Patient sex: M
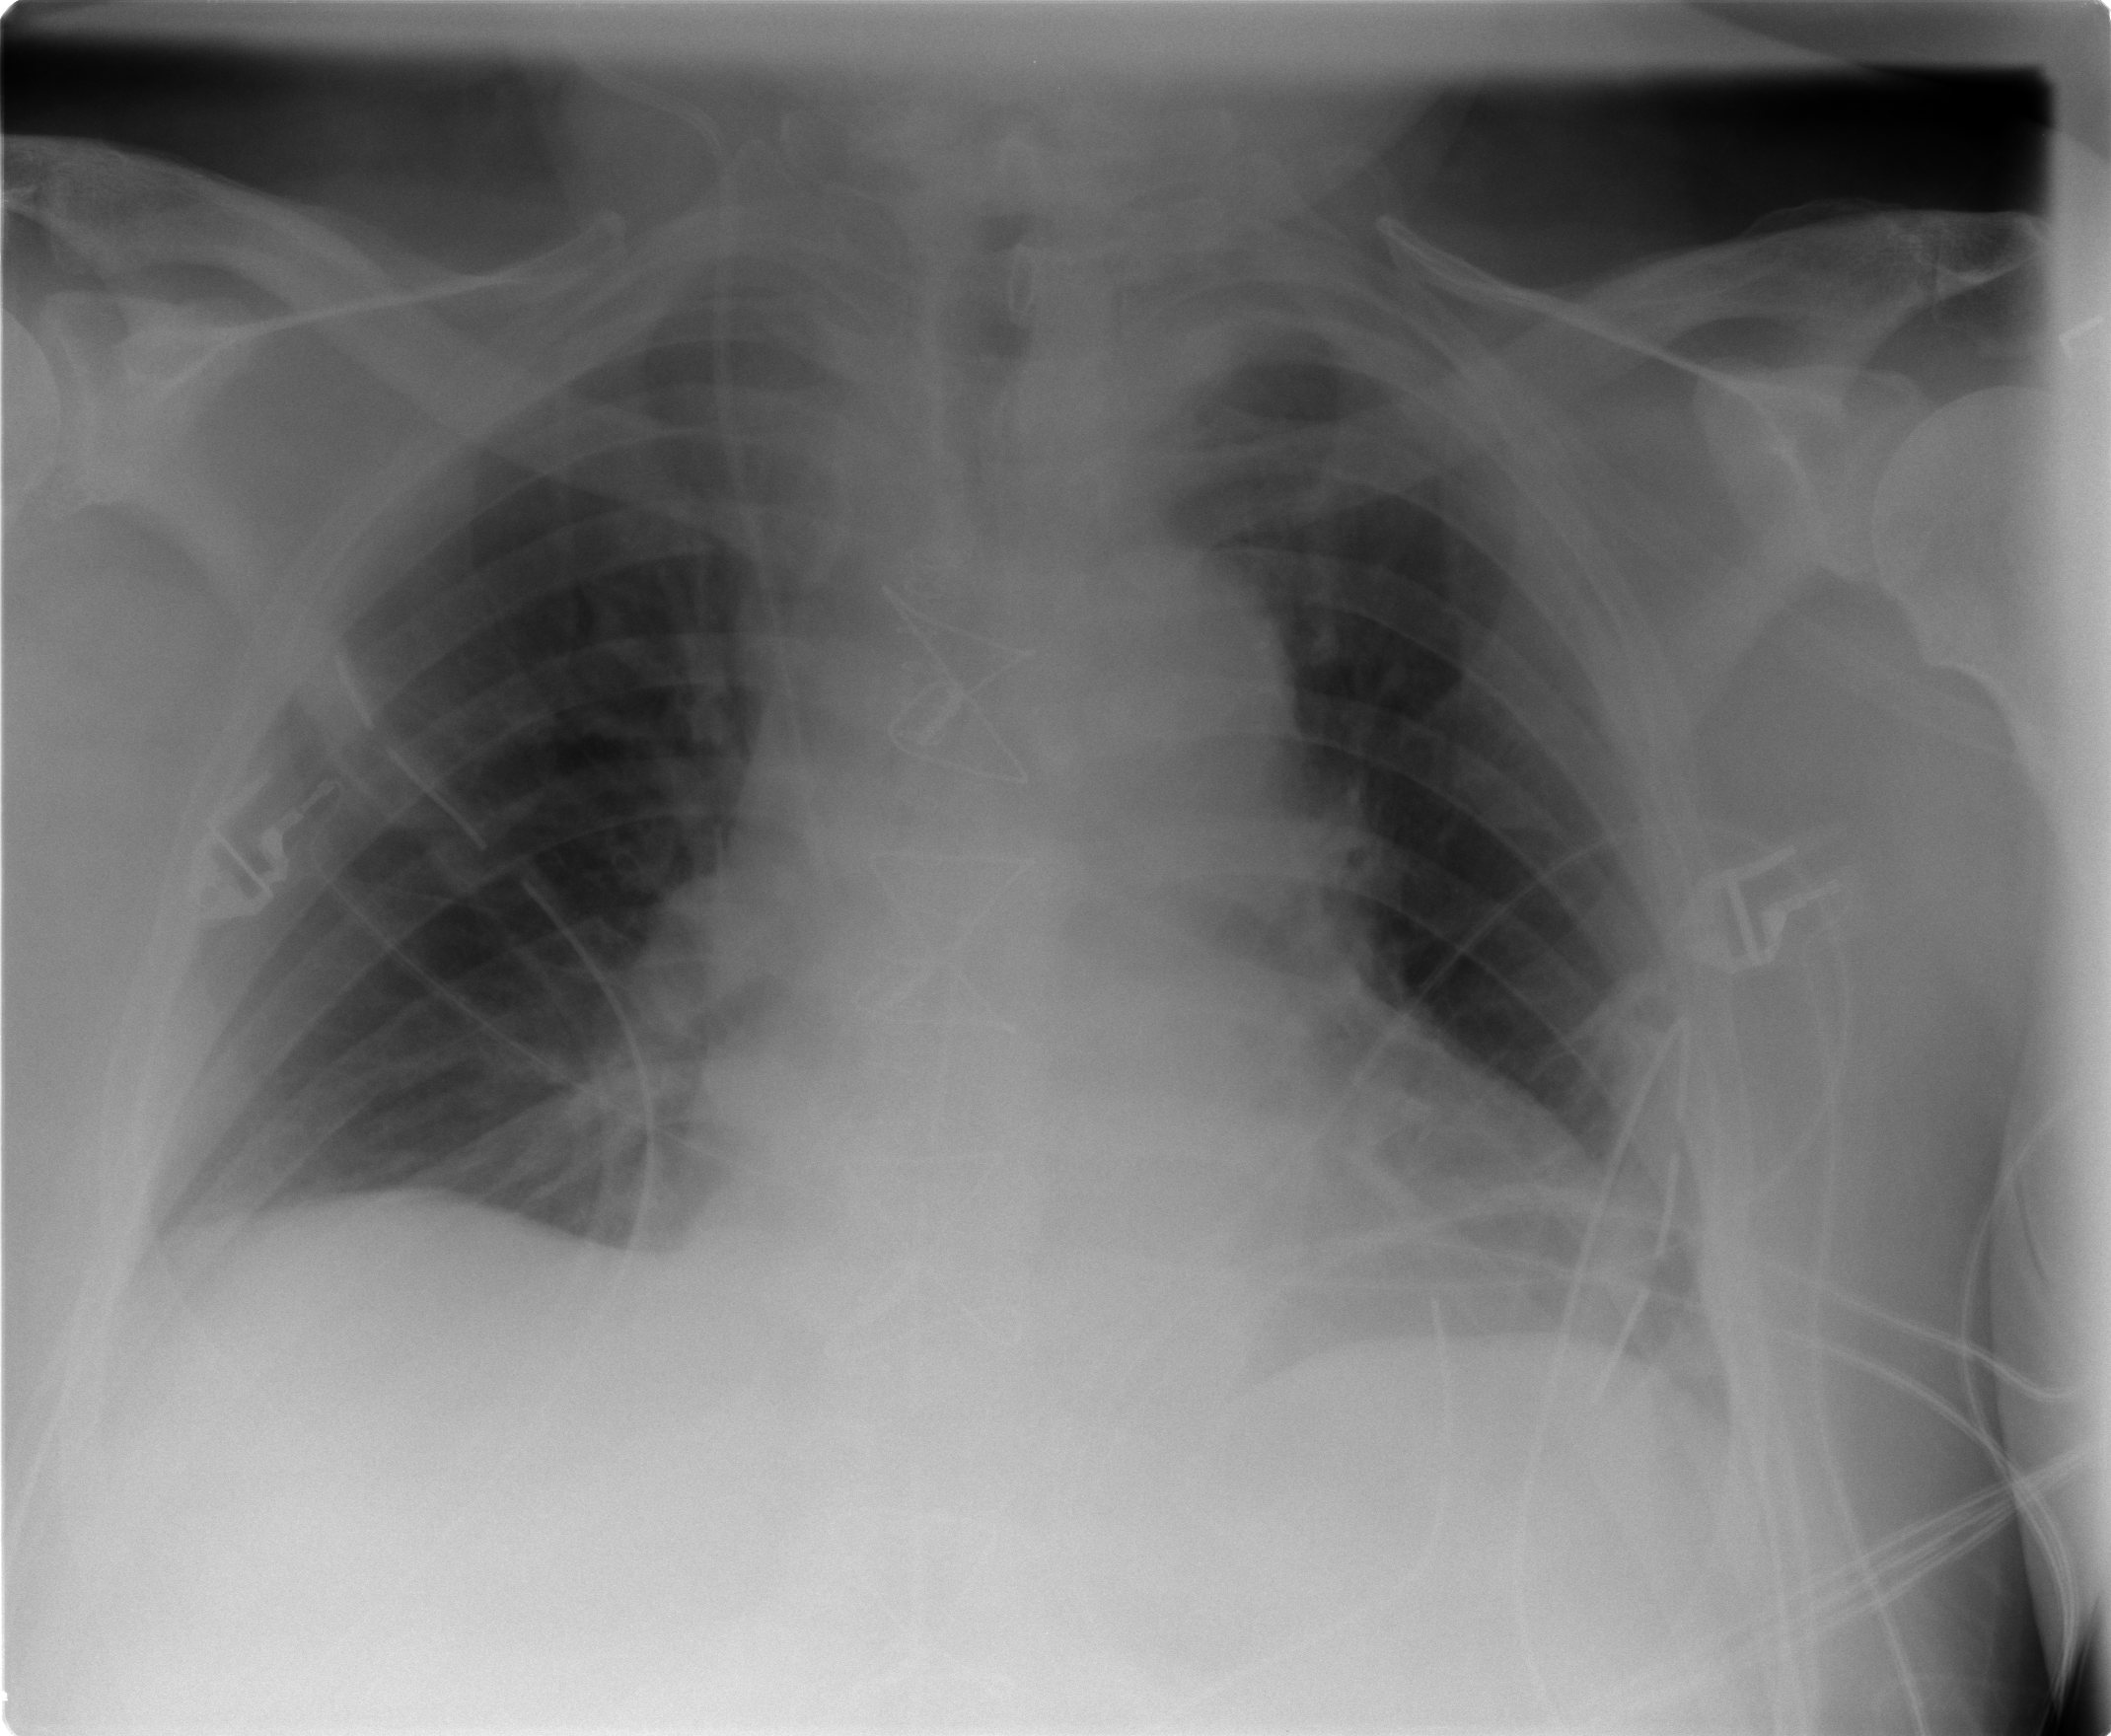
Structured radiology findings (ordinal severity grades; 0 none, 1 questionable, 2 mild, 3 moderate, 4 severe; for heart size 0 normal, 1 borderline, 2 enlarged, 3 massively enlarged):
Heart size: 2
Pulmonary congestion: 2
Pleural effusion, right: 2
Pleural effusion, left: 1
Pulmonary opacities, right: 0
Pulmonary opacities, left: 0
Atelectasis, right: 2
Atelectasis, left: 2